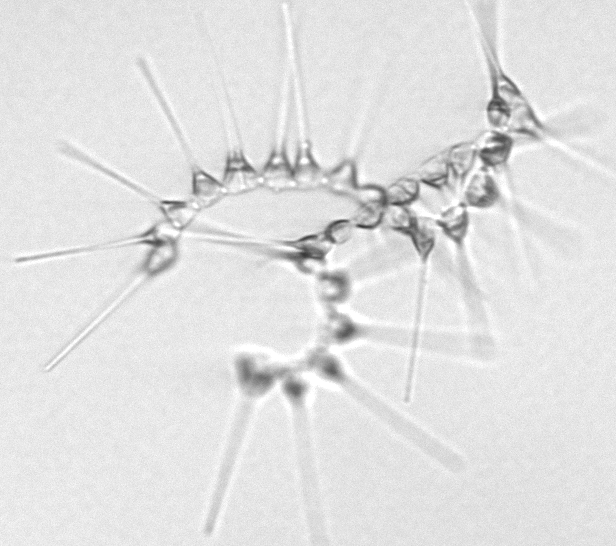
Label: Asterionellopsis_glacialis